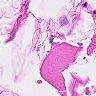
Metastatic tissue present: no